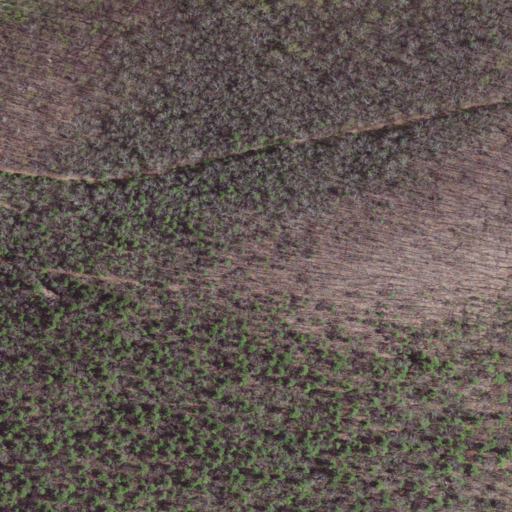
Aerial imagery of ridge(s) in Virginia named Wills Ridge containing deciduous forest and mixed forest